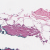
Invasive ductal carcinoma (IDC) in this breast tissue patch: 0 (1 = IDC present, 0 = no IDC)